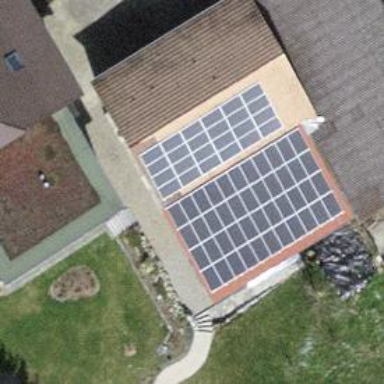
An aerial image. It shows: Solar power generator with photovoltaic panels.